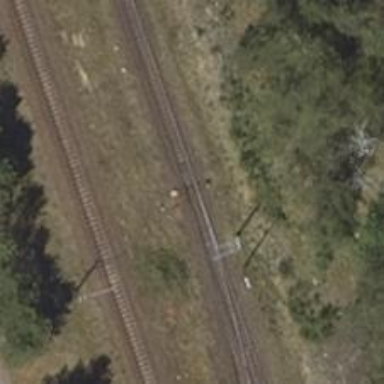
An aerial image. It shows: Railway switch.